Question: In my application I have a function like this one:
'''
getProfile = function() {
FB.api('/me', function(response) {
console.log(response);
});
return false;
};
'''
Which requests the "me" object from the Facebook Graph API over JavaScript, and it works as expected when I attach it to the onClick event of a regular link or call it from the console directly, but when I try to call it from the Facebook log in button:
'''
<fb:login-button onlogin="getProfile()">
Get Profile
</fb:login-button>
'''
I get the expected response only if I am logged out of Facebook and subsequently log in through the dialog; if I click the button while I'm already logged in, I get this:

And if I push the response to the browser:
'''
getProfile = function() {
FB.api('/me', function(response) {
console.log(response);
var
profile = document.getElementById('profile'),
p = document.createElement('p');
p.innerHTML = response.first_name;
profile.appendChild(p);
});
return false;
};
'''
Of course I get two paragraphs with my name in them.
Can anyone spot what I'm doing wrong? So far my Googling has me convinced that this is related to the way the SDK handles log in events (firing on every page load) but I can't figure out how I'm supposed to account for that in the application code.
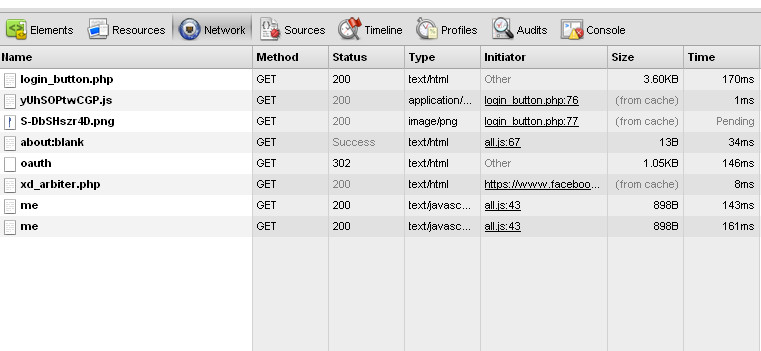
Answer: I believe the onlogin event fires when you load the page because you are logged into Facebook. Then, when your user clicks the button, it also triggers the event. If you're not logged in in the first place, then the onlogin event doesn't fire on load.
UPDATE: to avoid this, simply don't hook the getProfile to the onlogin event except inside an if statement based on the FB.getLoginStatus method <URL> on the onlogin event and your method will run whenever the user logs in through your XFBML-generated login button.
'''
FB.getLoginStatus(function(response) {
if (response.status === 'connected') {
//print the response data into the paragraph here
} else if (response.status === 'not_authorized') {
// the user is logged in to Facebook,
// but has not authenticated your app
FB.event.subscribe( 'auth.login', function(){
getProfile();
});
} else {
// the user isn't logged in to Facebook.
}
});
'''